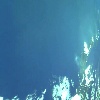
Label: water